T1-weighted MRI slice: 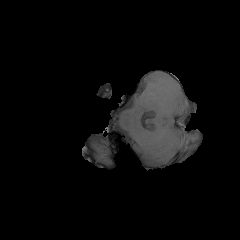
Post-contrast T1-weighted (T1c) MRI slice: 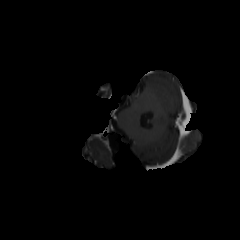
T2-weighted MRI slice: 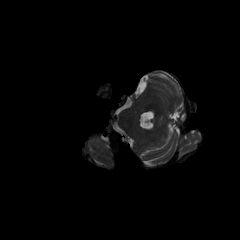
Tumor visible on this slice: no